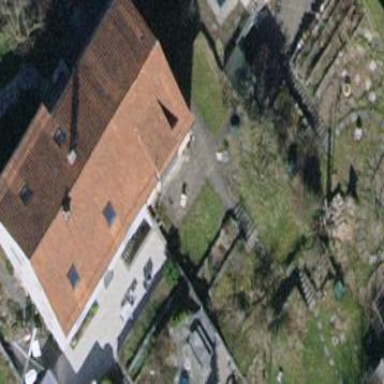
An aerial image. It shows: Building with tiled roof.